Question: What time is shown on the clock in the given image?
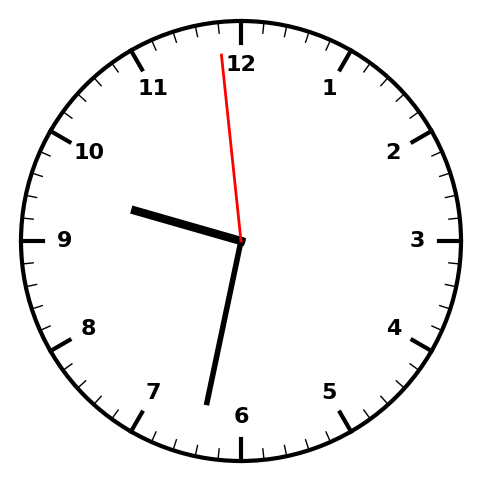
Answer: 09:31:59